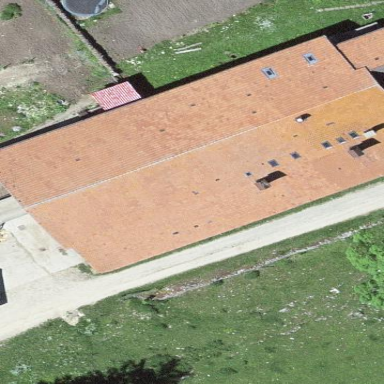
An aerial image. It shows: Farm building.